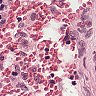
Metastatic tissue present: no